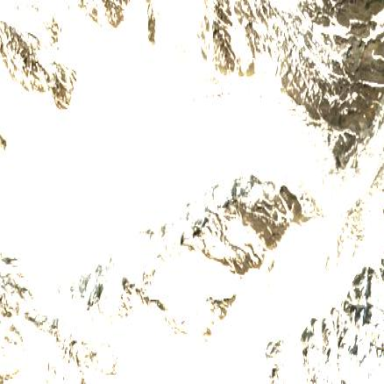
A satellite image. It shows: Majestic glacier in the distance.